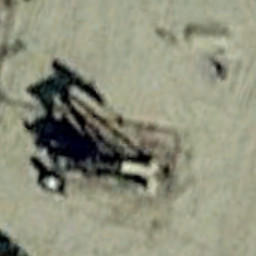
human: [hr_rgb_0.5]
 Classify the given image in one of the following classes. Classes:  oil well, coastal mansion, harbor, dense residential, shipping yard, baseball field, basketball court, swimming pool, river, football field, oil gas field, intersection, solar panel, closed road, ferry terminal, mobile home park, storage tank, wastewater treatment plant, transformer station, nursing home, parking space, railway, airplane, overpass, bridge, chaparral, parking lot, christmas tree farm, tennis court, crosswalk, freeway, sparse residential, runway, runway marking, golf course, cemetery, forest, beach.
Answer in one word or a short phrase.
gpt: oil well